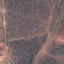
Land use / land cover: PermanentCrop